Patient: sex M, age 63
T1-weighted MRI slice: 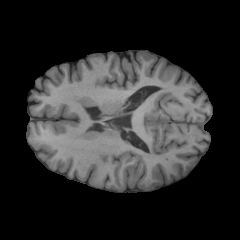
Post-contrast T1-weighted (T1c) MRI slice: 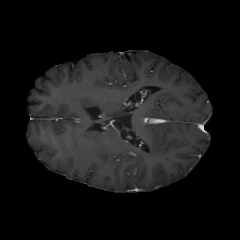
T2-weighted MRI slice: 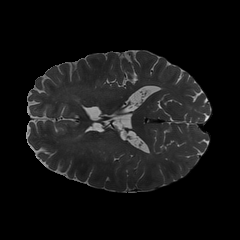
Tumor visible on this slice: no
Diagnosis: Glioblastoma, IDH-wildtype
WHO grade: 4